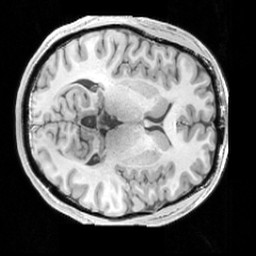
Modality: T1w
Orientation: axial
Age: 26
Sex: male
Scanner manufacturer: siemens
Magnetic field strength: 3 T
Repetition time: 1.63 s
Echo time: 0.00311 s